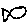
Label: fish